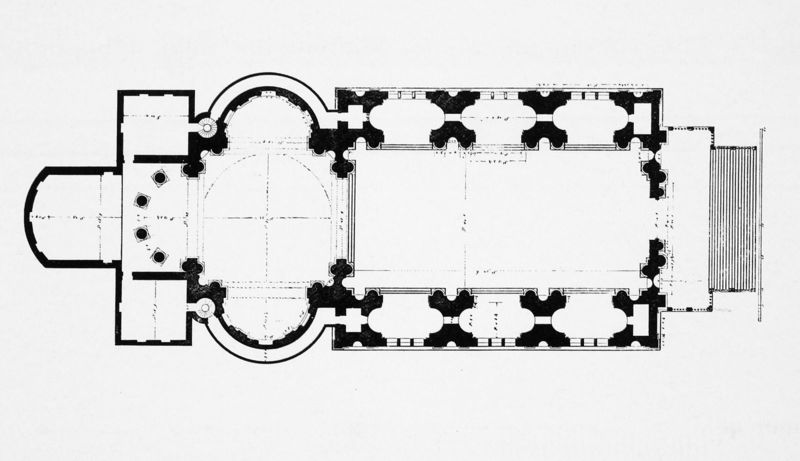
Titel: Il Redentore
Künstler: Andrea Palladio
Standort: Venedig, Il Redentore (EU - I - Venetien)
Schlagwörter: skizze, säulen, zeichnung, architektur, kirche, bogen, vogelperspektive, rundbogen, treppe, stufen, halle, eingang, dom, entwurf, altar, kirchenschiff, balkom, christlich, altarraum, christentum, riss, grundriss, kirchw, christliche kirche